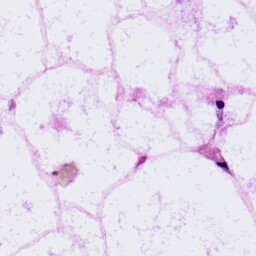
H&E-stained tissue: LymphNode